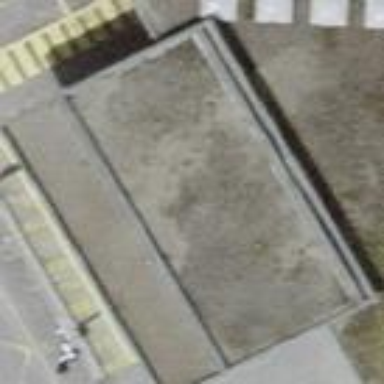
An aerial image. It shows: View of roof of building.